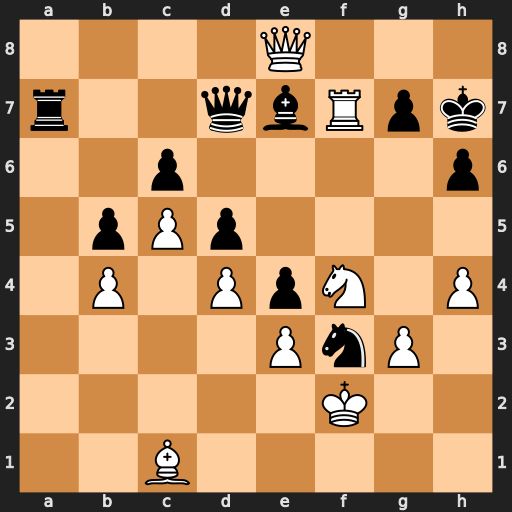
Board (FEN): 4Q3/r2qbRpk/2p4p/1pPp4/1P1PpN1P/4PnP1/5K2/2B5
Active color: w
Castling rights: -
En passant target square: -
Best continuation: Rxg7+ Kxg7 Nh5+ Kh7 Qf7+ Kh8 Qg7#